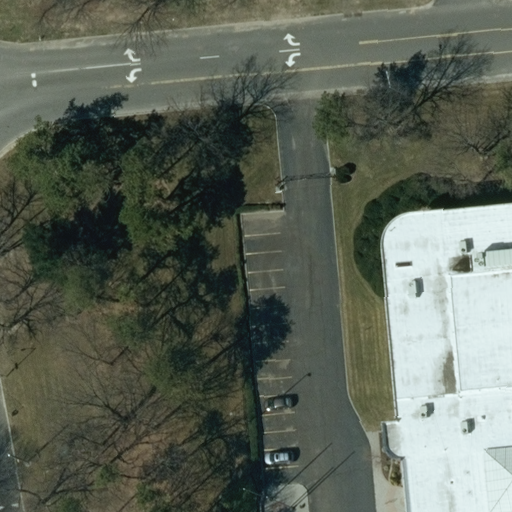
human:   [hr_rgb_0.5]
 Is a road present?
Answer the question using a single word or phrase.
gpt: yes

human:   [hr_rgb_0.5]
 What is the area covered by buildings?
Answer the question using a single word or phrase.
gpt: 965m2

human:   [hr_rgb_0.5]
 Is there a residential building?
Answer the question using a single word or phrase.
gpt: no

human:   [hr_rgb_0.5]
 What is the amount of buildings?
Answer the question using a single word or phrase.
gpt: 1

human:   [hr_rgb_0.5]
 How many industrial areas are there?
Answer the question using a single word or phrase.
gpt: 1

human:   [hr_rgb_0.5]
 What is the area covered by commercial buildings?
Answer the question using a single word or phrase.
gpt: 965m2

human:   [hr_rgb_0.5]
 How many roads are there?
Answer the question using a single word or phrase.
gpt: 2

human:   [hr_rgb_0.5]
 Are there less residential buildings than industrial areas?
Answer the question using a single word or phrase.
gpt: yes

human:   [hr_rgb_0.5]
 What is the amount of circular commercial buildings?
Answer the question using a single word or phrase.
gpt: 0

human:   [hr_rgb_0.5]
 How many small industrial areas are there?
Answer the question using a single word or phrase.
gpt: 0

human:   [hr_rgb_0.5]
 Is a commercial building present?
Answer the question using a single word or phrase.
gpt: yes

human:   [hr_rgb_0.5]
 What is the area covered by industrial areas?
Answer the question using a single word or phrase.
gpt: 10623m2

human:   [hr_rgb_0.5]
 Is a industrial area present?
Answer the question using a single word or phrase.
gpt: yes

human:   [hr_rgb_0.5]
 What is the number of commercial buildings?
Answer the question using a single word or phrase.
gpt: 1

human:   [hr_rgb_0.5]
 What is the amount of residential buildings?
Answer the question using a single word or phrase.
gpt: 0

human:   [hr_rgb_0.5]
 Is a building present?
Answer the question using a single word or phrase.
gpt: yes

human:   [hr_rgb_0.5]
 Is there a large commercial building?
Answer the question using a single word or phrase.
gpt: yes

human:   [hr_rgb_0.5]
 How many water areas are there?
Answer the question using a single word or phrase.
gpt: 0

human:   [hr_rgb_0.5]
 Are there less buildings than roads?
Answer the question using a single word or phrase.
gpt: yes

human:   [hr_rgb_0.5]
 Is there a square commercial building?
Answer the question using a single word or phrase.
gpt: no

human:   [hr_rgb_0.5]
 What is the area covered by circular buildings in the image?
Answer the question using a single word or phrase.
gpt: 0m2

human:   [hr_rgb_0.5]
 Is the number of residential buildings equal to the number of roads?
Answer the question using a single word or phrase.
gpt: no

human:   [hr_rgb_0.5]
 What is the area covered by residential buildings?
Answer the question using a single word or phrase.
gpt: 0m2

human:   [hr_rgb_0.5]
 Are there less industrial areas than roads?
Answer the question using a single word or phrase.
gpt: yes

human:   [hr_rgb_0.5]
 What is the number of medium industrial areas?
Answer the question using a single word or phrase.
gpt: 0

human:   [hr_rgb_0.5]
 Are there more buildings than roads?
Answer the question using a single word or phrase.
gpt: no

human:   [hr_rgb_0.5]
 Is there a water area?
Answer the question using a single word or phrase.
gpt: no

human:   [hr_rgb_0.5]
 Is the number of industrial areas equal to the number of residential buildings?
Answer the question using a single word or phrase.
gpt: no

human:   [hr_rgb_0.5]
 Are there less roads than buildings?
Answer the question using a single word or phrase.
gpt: no

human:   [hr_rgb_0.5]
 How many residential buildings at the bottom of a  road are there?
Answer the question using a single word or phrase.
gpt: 0

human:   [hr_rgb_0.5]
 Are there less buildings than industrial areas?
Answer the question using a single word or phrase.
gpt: no

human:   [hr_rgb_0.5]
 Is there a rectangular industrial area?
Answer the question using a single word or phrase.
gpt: yes

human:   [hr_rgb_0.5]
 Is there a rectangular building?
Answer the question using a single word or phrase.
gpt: no

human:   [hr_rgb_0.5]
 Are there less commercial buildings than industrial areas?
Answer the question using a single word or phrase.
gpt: no

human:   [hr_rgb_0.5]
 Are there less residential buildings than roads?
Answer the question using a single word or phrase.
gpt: yes

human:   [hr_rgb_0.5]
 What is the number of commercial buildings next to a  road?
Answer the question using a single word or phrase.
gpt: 1

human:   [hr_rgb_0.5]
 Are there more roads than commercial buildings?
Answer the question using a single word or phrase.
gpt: yes

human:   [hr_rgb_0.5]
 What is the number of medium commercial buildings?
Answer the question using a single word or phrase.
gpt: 0

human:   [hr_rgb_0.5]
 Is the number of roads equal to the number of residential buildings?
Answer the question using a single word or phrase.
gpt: no

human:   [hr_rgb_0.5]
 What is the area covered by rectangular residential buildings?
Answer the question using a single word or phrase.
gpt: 0m2

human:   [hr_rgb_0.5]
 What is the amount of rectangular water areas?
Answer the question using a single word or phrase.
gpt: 0

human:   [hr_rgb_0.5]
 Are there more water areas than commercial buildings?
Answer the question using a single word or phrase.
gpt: no

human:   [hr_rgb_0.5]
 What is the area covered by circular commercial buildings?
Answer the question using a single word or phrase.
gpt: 0m2

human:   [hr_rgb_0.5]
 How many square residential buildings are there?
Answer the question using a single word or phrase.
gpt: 0

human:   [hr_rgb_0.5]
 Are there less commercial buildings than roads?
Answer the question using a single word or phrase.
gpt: yes

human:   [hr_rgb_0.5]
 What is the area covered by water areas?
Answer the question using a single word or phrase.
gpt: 0m2

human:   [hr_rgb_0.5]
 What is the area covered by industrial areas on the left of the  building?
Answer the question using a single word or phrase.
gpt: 10623m2

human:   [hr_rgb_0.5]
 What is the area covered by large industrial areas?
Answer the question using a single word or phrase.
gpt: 10623m2

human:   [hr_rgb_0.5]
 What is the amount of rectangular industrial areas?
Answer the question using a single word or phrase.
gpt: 1

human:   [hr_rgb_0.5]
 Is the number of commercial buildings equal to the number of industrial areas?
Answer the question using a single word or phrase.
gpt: yes

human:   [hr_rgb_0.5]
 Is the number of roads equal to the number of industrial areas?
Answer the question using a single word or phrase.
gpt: no

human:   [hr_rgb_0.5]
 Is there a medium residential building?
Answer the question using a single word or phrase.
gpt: no

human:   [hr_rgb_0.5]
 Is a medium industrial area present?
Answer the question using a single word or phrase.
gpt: no

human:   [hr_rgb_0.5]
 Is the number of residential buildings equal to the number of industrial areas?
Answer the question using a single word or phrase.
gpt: no

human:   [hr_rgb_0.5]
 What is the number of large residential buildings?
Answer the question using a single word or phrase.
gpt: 0

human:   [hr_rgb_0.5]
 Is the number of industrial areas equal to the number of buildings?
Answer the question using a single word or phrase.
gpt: yes

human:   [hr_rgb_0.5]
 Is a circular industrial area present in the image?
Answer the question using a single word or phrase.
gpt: no

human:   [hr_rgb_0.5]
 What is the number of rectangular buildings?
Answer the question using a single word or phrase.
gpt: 0

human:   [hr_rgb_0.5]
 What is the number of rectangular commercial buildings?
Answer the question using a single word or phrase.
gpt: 0

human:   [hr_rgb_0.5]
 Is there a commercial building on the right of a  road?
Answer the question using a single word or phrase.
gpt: yes

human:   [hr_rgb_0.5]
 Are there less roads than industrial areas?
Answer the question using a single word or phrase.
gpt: no

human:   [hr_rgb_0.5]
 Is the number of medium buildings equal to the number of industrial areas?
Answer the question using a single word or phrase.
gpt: no

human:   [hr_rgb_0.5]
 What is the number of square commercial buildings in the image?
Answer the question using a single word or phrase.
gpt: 0

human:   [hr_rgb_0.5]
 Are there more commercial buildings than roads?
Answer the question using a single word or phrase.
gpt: no